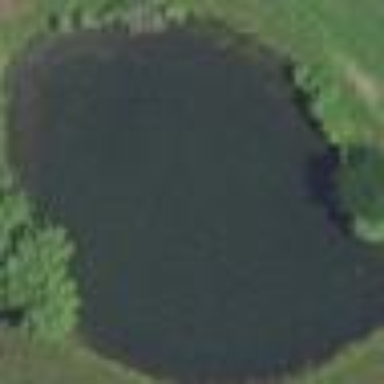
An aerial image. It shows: Peaceful pond surrounded by nature.